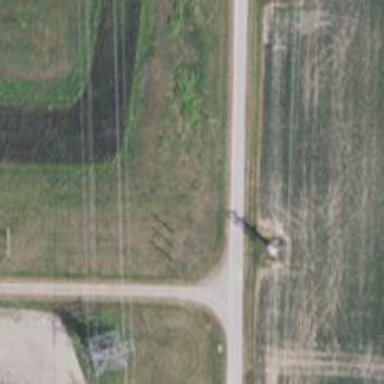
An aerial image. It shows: Triple tower power pole.